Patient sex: F
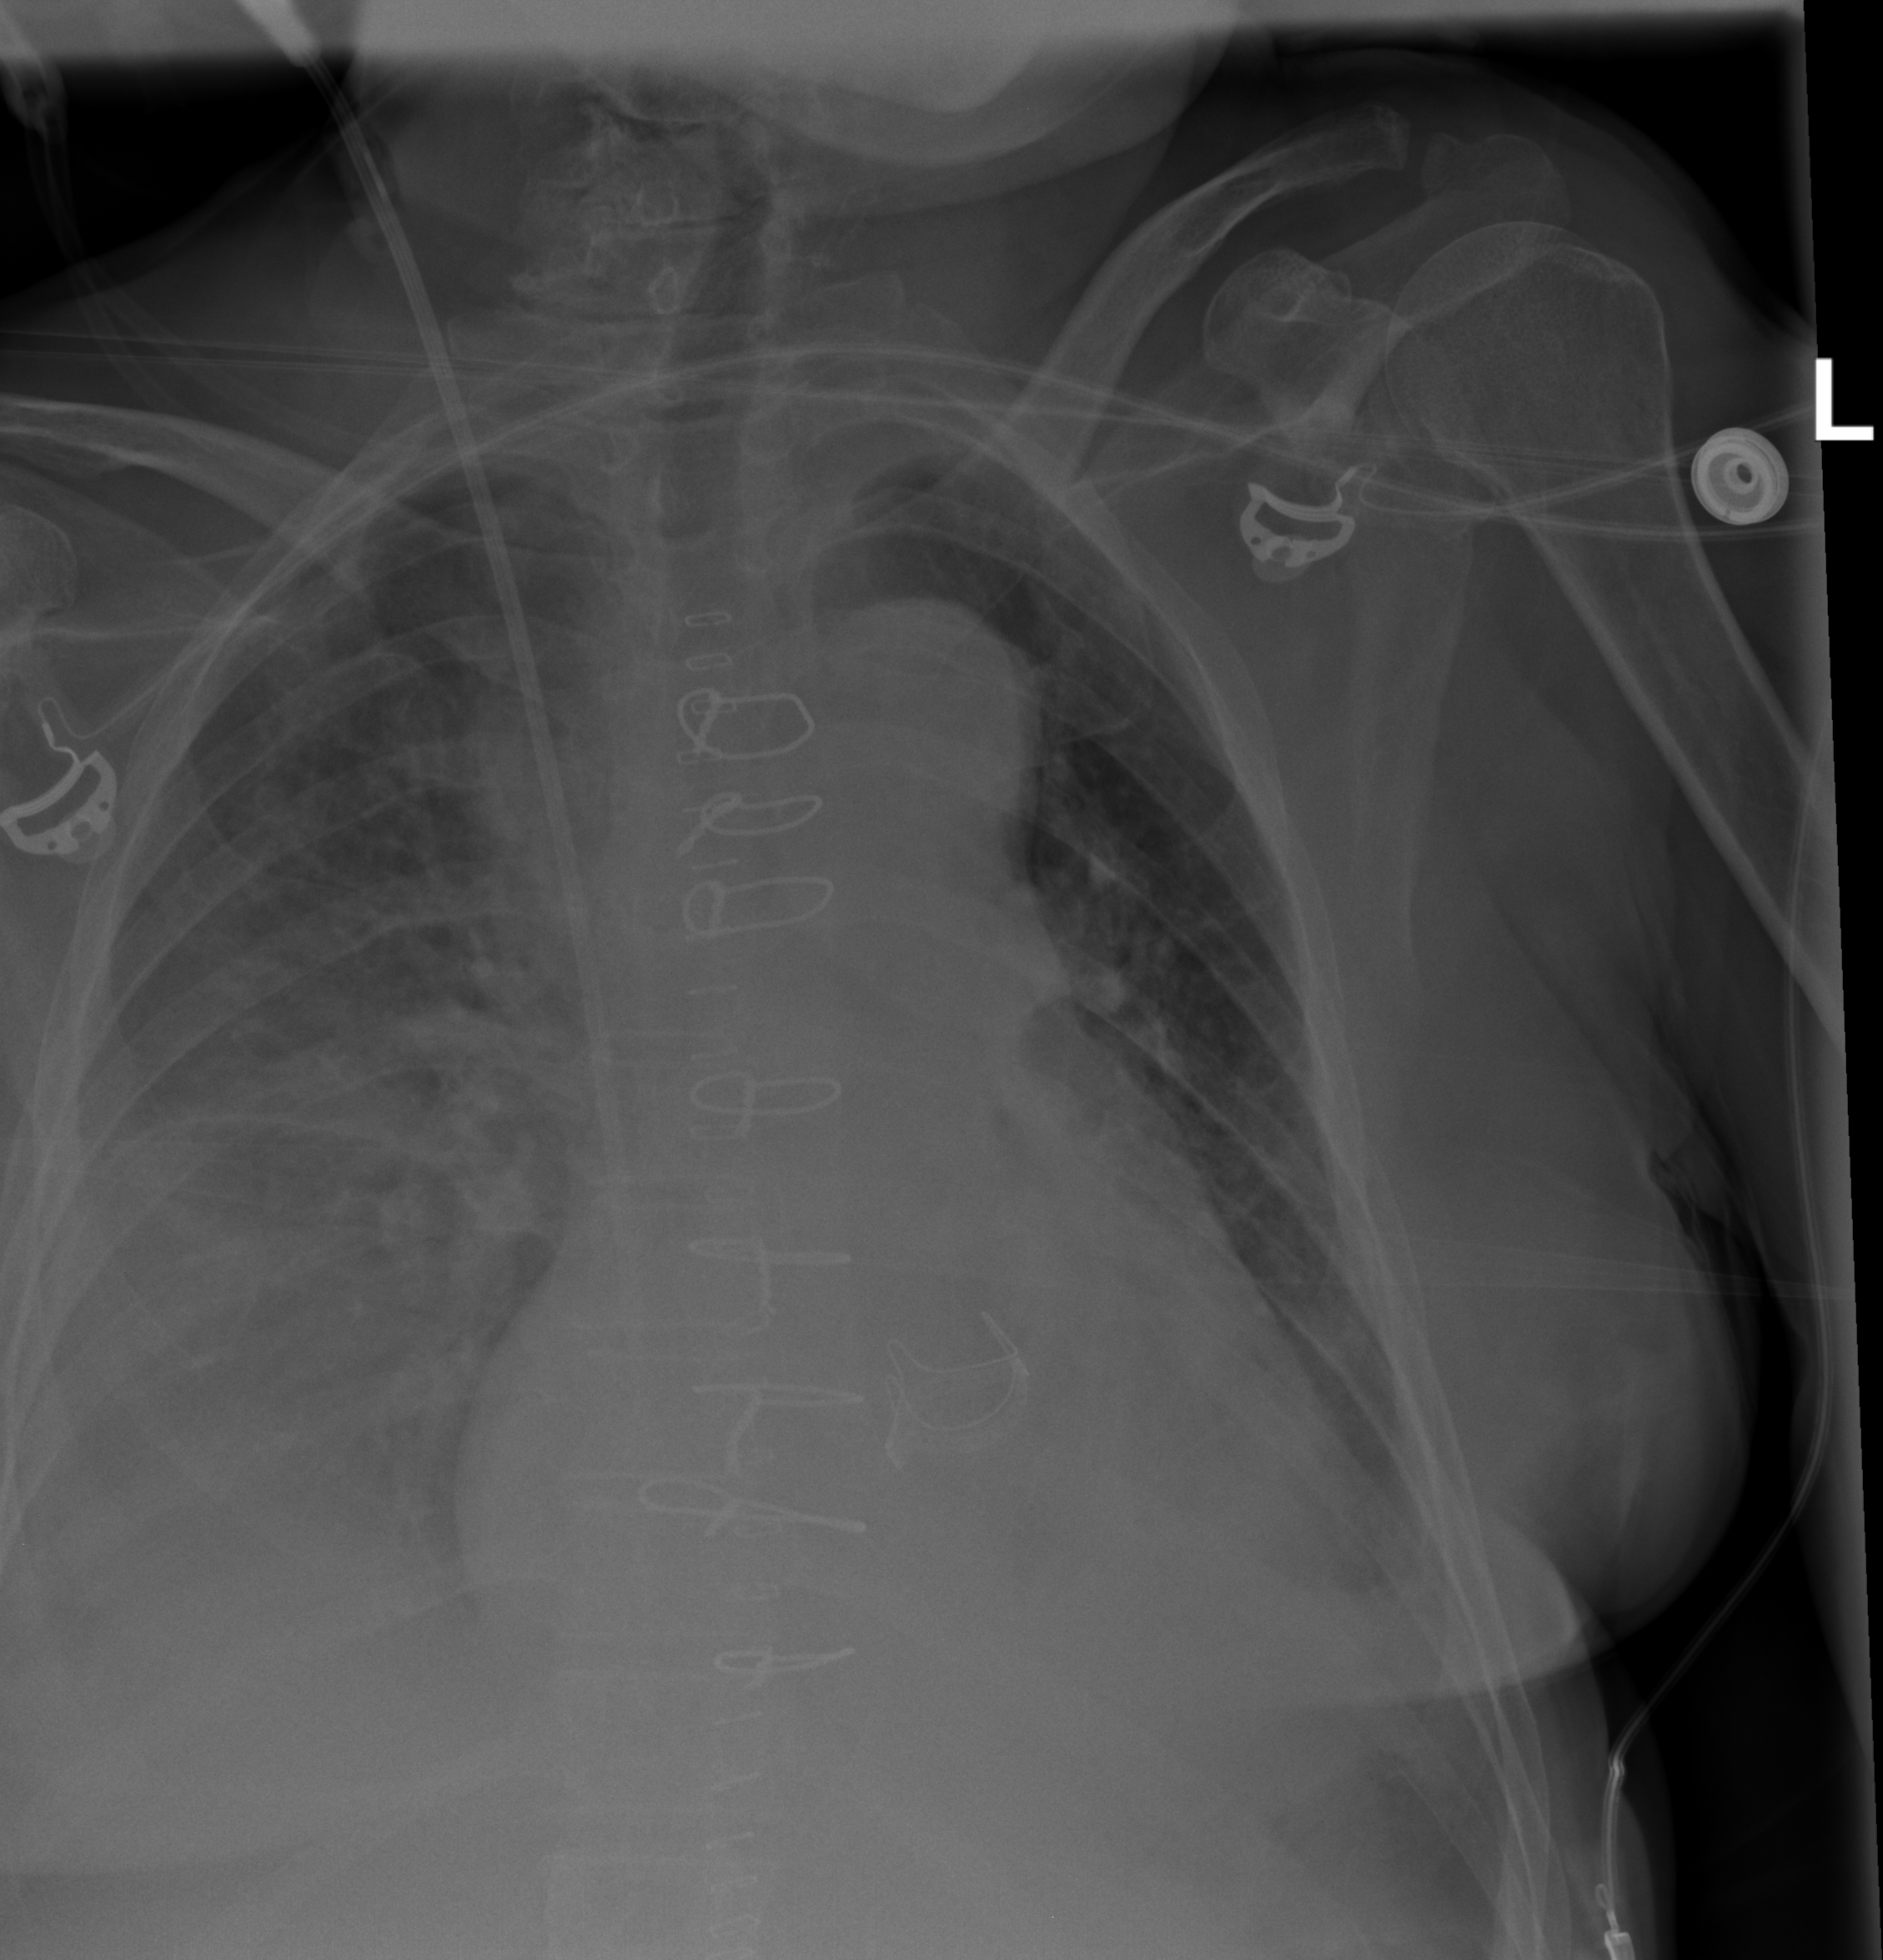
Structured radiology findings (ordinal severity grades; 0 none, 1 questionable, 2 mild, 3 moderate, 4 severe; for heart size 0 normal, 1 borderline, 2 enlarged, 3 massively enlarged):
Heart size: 2
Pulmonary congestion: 2
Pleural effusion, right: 2
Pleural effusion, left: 2
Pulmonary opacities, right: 2
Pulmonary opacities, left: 2
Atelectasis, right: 2
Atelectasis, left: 2